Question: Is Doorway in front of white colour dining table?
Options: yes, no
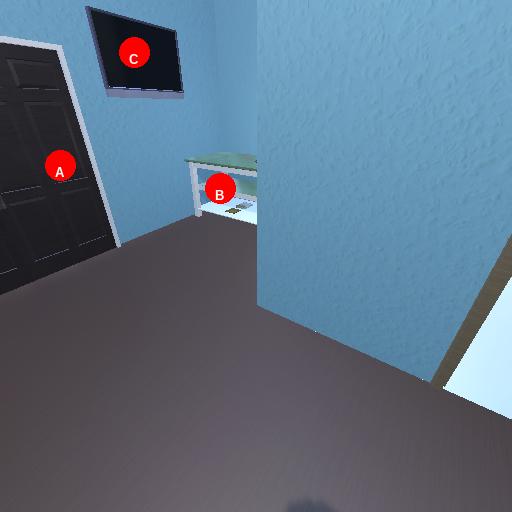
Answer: yes